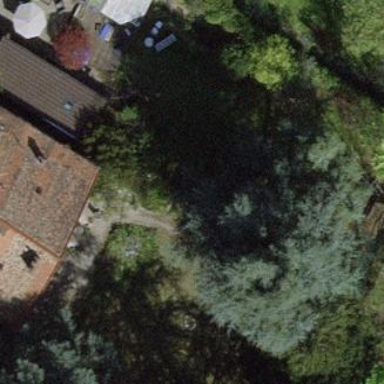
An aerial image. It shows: Garden surrounded by fence.